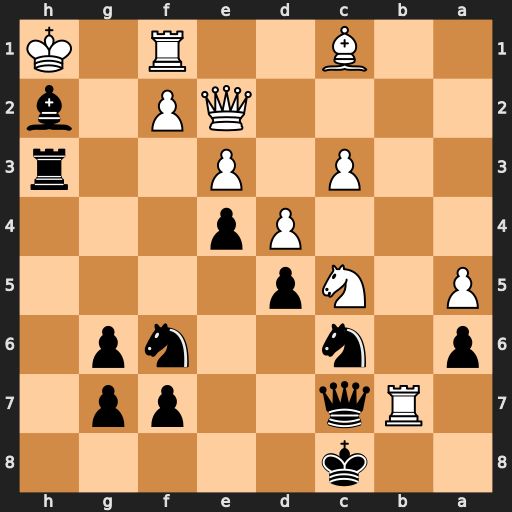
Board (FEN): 2k5/1Rq2pp1/p1n2np1/P1Np4/3Pp3/2P1P2r/4QP1b/2B2R1K
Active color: b
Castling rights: -
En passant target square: -
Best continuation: Bg1+ Kxg1 Qh2#